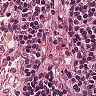
Metastatic tissue present: no